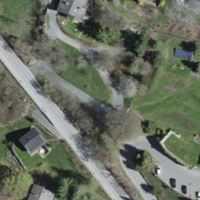
EUNIS habitat code: 54
Species observed at this site:
Euphorbia cyparissias